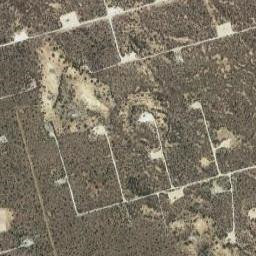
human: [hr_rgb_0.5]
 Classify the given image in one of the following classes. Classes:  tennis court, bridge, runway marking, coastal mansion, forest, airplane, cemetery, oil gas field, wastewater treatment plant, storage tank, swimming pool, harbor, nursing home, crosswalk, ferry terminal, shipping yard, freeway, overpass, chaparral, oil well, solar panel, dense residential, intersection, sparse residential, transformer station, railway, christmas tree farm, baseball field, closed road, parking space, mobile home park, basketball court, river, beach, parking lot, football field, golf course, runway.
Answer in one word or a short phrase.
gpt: oil gas field